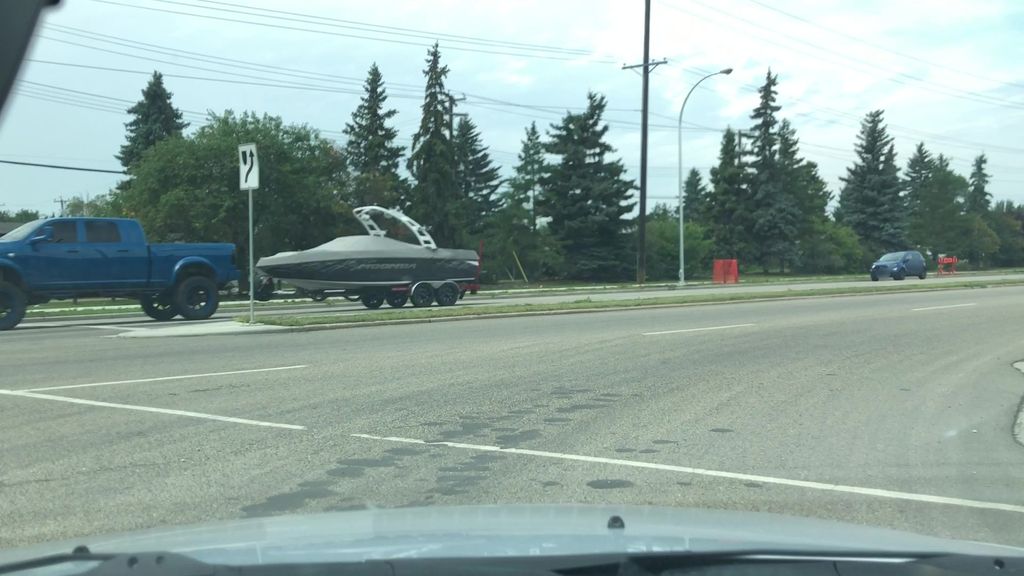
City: edmonton